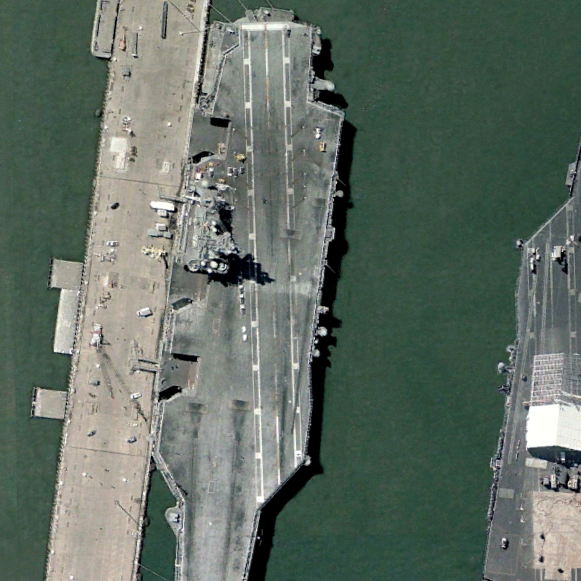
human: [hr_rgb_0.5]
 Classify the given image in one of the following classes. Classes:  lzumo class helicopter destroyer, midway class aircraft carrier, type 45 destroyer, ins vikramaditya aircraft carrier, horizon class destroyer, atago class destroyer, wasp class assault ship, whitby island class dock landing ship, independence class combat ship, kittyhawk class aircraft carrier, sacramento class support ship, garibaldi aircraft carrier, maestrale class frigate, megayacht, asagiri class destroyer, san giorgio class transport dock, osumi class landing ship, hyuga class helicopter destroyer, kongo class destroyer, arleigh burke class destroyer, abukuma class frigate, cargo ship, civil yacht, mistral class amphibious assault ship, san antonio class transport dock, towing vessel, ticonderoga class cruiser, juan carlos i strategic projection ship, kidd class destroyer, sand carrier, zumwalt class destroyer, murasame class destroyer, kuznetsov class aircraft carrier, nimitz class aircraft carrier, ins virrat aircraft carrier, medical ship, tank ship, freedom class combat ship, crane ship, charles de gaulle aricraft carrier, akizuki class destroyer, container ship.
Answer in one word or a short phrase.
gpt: Nimitz class aircraft carrier